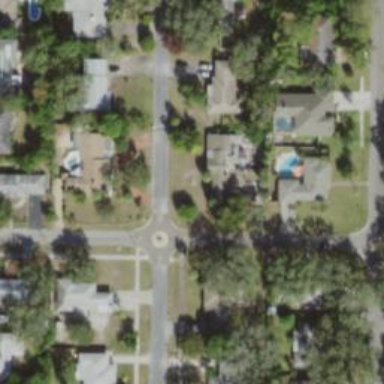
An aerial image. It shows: Mini roundabout on the road.